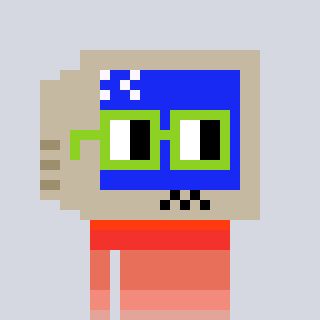
a pixel art character with square light green glasses, a old monitor-shaped head and a grayscale-colored body on a cool background